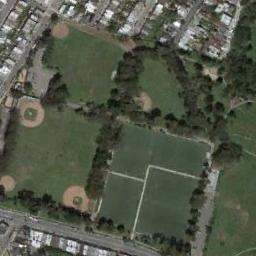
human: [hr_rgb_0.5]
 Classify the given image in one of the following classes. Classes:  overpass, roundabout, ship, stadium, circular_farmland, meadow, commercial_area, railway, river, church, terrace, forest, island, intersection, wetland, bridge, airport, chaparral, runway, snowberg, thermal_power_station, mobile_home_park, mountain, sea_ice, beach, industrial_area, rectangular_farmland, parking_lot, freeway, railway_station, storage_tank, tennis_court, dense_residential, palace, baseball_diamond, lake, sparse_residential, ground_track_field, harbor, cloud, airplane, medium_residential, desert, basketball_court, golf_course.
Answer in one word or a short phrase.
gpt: baseball_diamond